Aerial crown-view tile of a tropical tree (Barro Colorado Island, Panama), acquired 20250124:
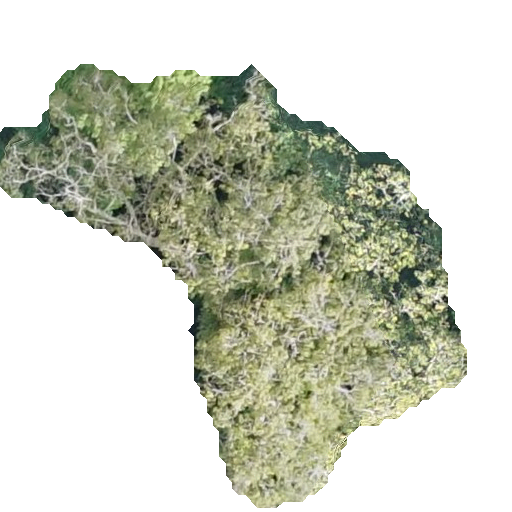
Species: Ceiba pentandra
GBIF accepted scientific name: Ceiba pentandra
Crown area: 163.497 m²